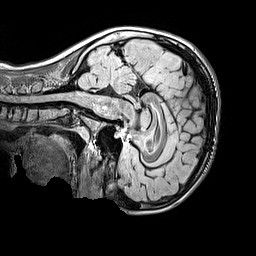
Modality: FLAIR
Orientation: sagittal
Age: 10
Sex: male
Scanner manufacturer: siemens
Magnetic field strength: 3 T
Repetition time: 5 s
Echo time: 0.388 s